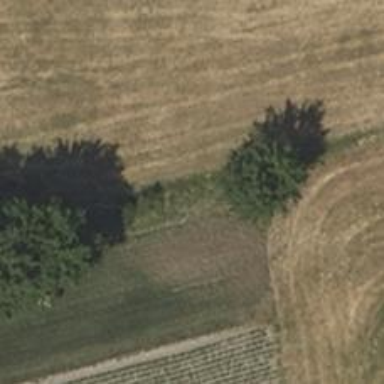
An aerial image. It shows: Row of deciduous broadleaved trees.